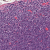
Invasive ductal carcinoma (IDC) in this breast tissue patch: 1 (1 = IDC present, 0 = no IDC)